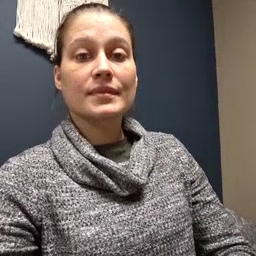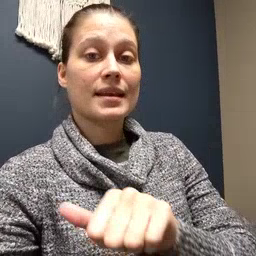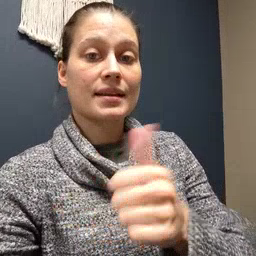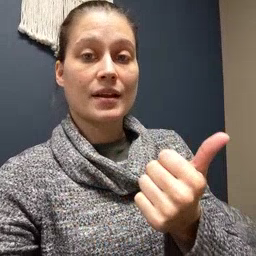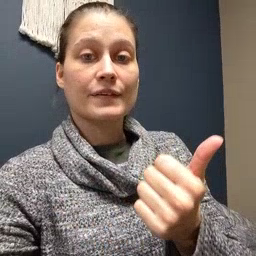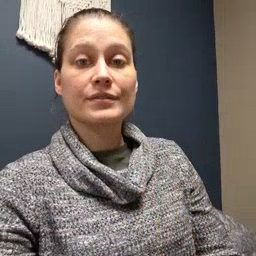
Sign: another